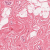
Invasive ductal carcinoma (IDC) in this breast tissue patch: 0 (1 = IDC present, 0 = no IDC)